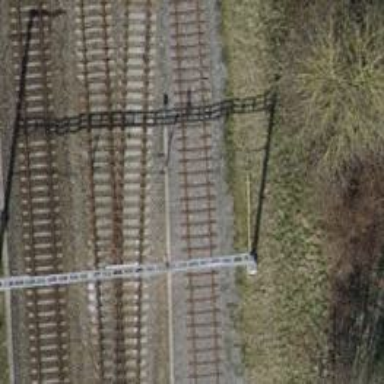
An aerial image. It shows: Single-track electrified railway spur with contact line for service.